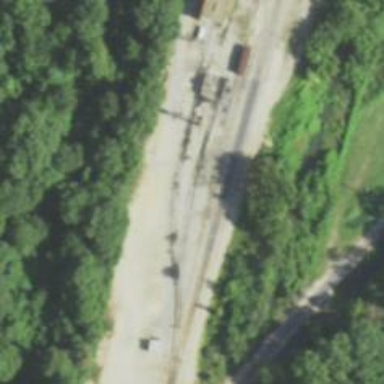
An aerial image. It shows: Rail spur service.